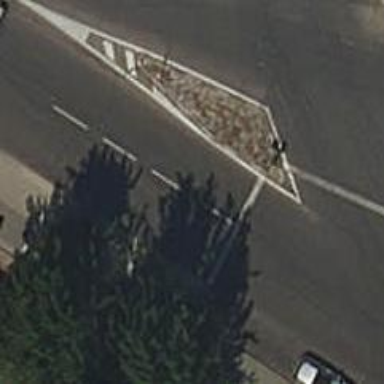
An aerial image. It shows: Road with traffic signals.